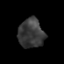
Tissue: prostate
Cell type: Fibroblasts
Senescence score: 0.7632
Nuclear area (px): 736
Mean DAPI intensity: 57.793